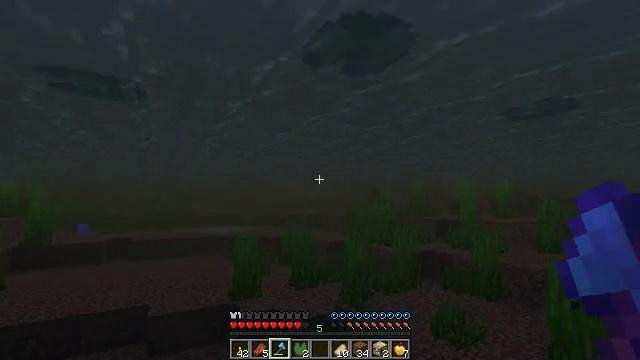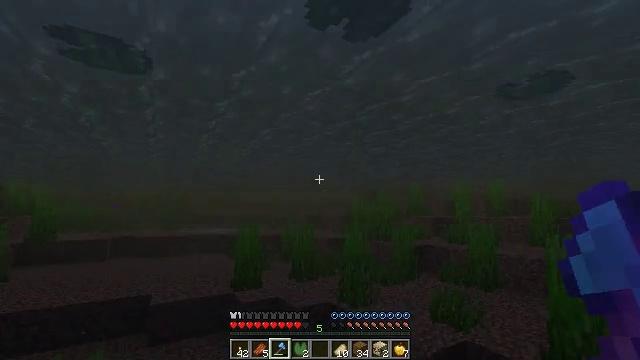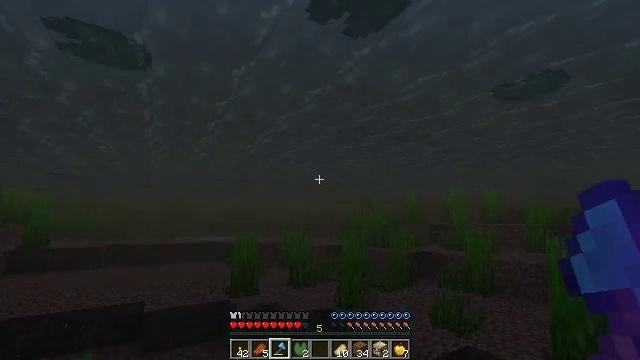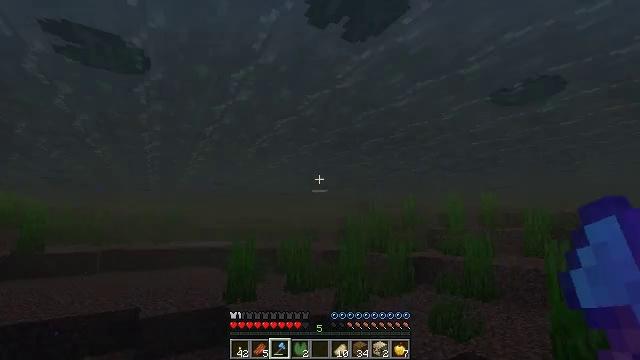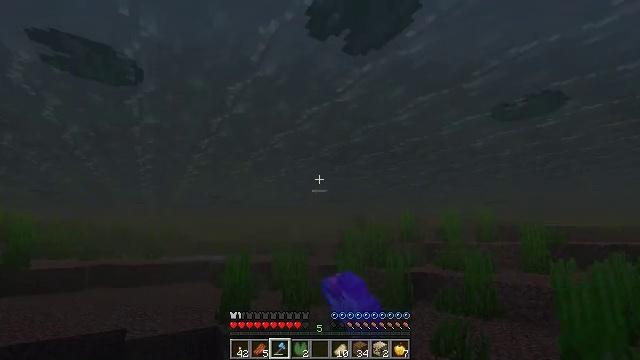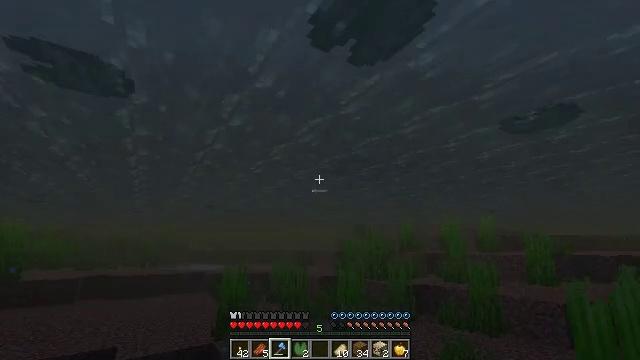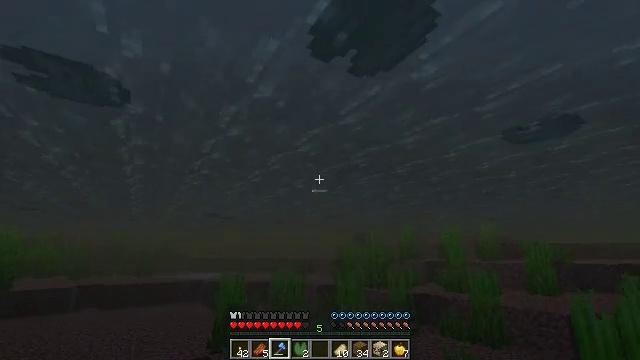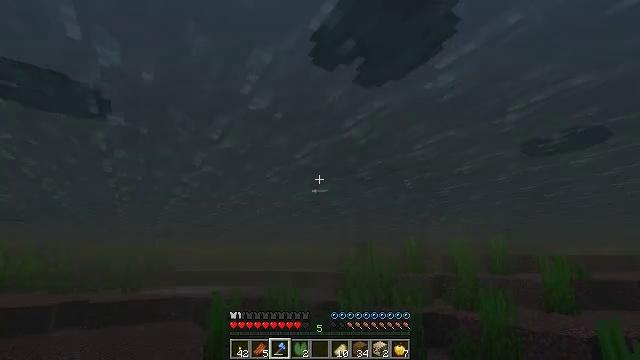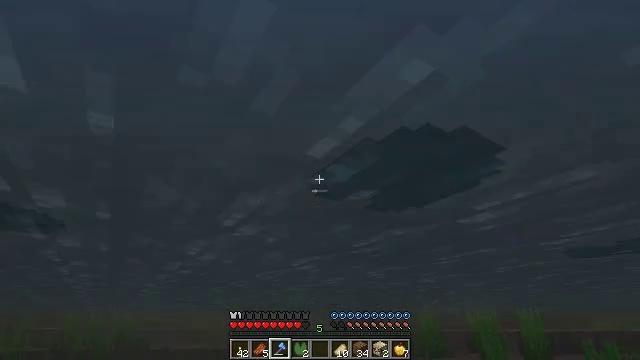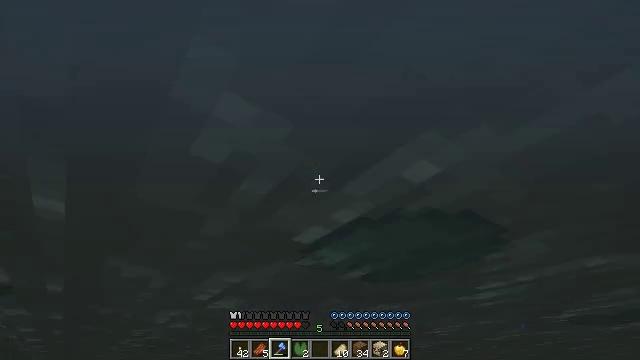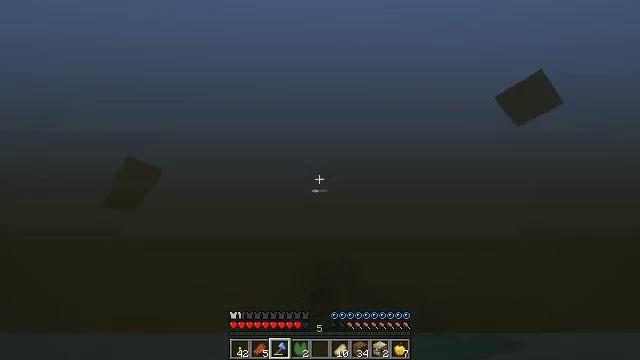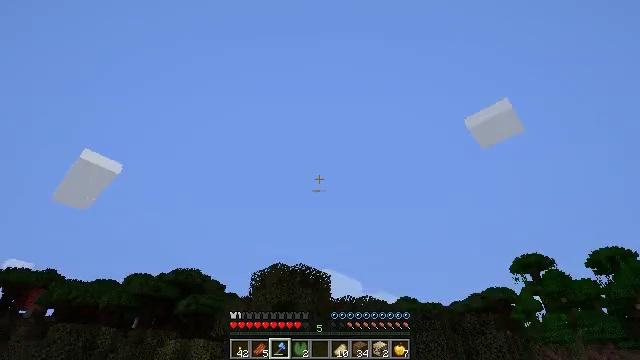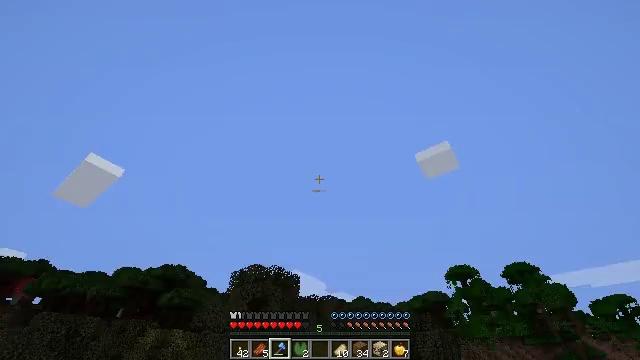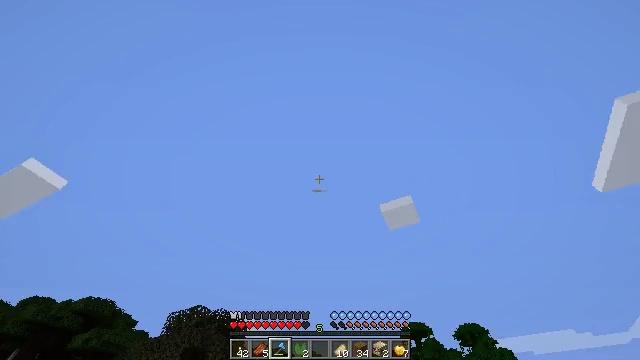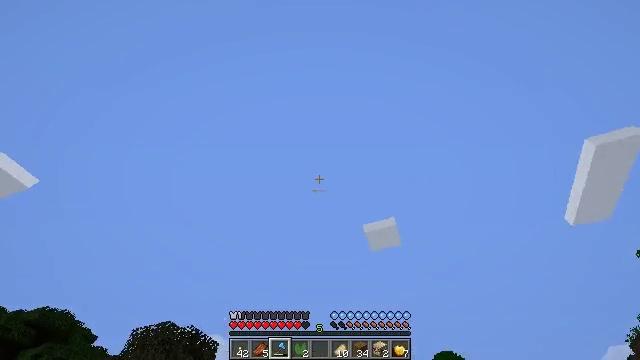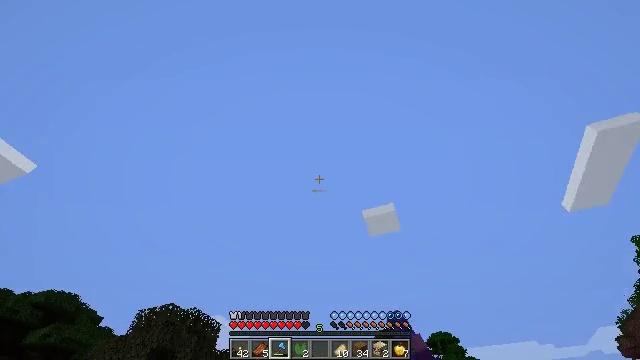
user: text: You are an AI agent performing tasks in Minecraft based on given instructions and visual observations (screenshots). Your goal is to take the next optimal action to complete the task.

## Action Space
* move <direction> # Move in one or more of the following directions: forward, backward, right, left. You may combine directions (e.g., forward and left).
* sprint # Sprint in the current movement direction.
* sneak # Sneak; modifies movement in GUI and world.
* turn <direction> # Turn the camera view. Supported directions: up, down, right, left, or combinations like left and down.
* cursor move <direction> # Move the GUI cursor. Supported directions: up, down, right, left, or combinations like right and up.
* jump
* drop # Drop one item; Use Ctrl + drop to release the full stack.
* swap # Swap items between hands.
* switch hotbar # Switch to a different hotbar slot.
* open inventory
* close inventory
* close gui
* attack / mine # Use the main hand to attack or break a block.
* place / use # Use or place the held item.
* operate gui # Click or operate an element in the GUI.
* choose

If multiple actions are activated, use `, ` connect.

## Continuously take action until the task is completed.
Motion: motion action
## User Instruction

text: Collect a lily pad from a pond.
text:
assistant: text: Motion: move forward, sprint, turn up, jump
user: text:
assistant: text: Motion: move forward, sprint, turn up, jump
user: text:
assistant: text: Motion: move forward, sprint, turn up, attack / mine, jump
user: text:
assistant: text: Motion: move forward, sprint, turn up, attack / mine, jump
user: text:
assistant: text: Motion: move forward, turn up, attack / mine, jump
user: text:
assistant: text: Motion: turn up, attack / mine, jump
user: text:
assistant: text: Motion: turn up, attack / mine
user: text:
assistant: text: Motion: turn up, attack / mine
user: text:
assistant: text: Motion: turn right and up
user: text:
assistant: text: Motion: turn right and up
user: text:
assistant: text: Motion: turn right and up
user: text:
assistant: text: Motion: turn right and up
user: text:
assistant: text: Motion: turn right and up
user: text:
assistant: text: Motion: turn right and up, attack / mine
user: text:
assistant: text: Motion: turn down, attack / mine
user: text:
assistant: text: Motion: turn down, attack / mine
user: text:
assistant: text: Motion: turn down
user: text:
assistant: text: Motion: turn right and down
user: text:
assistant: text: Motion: turn right and down, attack / mine
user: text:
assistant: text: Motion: turn left and down, attack / mine
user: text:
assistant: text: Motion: attack / mine
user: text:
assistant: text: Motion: turn up
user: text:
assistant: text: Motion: move forward, turn left and up
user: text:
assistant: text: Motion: move forward, attack / mine, jump
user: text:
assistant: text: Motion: move forward, turn up, attack / mine, jump
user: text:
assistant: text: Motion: move forward, turn left and up, jump
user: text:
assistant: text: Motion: move forward, turn left, jump
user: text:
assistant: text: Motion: move forward, turn left and down, jump
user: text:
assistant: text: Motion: move forward, turn left and down, jump
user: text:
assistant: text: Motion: move forward, turn left and down, jump